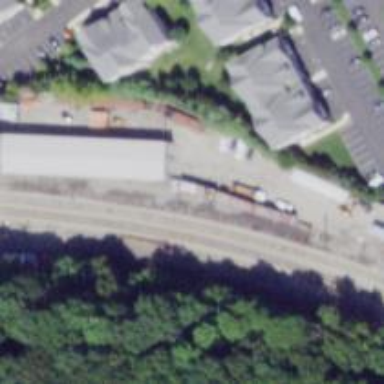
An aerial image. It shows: Railway siding with rails.